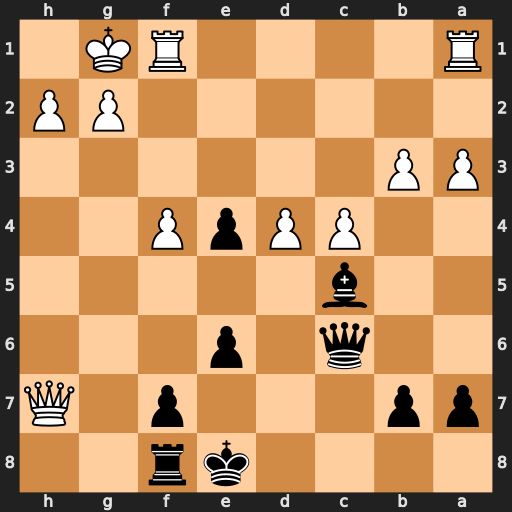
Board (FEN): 4kr2/pp3p1Q/2q1p3/2b5/2PPpP2/PP6/6PP/R4RK1
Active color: b
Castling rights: -
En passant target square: -
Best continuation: Bxd4+ Kh1 Rh8 Qxh8+ Bxh8